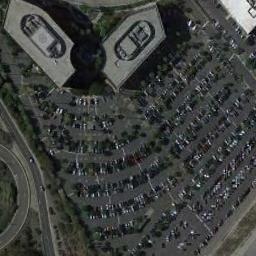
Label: parking_lot